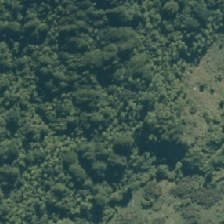
Land cover: indigenous_forest